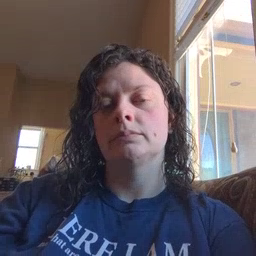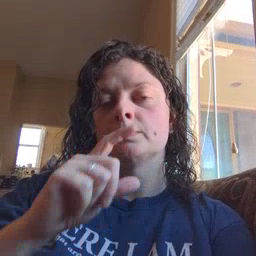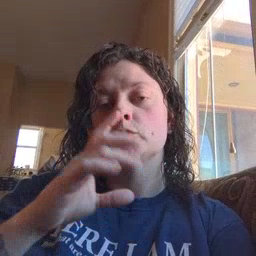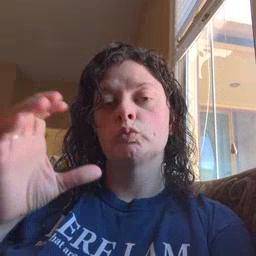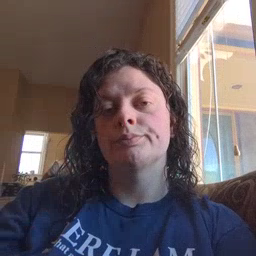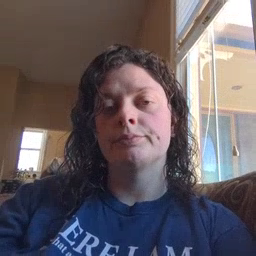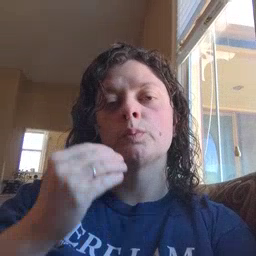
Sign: balloon